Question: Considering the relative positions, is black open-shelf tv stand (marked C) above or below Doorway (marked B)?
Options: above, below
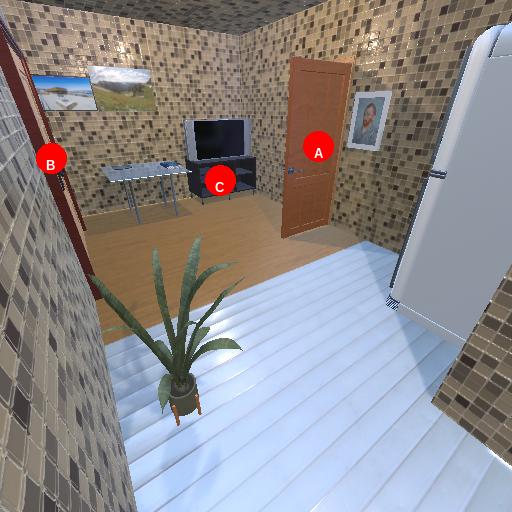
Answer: above